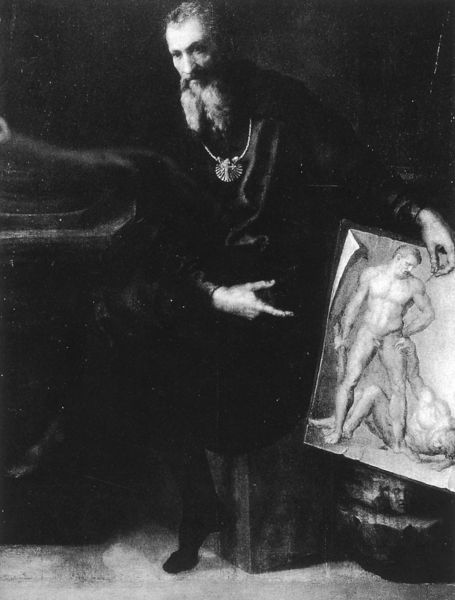
Titel: Selbstbildnis
Künstler: Baccio Bandinelli
Institution: Boston, Isabella Stewart Gardner Museum
Schlagwörter: mann, nackt, männer, schwarz, alt, bart, mantel, zwei, kette, zeigen, muskulös, penis